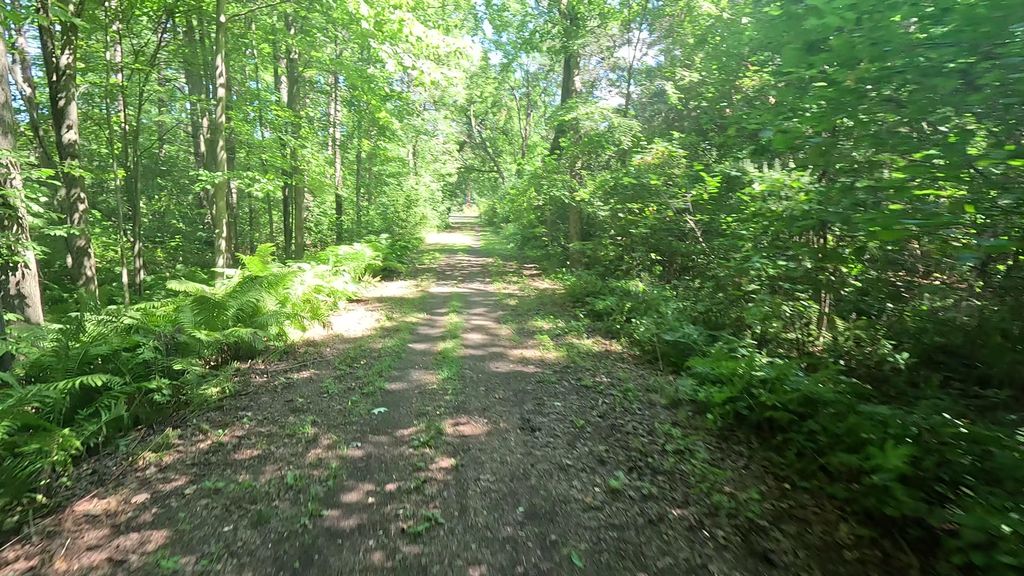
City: ottawa-gatineau